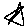
Label: star